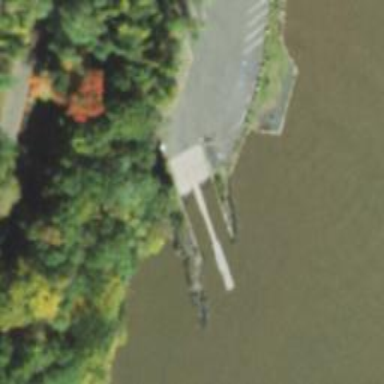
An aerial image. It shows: Slipway on leisure land.